Question: I am trying to merely return, not alter, the value in a 'std::map'. It works, but if I put 'const' on the function, as it should be, I get the error 'No viable overloaded operator[] for type 'const std::map'. My code is as follows:
'''
GLuint getCurrentColorAttribute() const {
return m_programs[m_currentActiveProgram].attributes["SourceColor"];
}
'''
Here is an image of the error in my IDE:

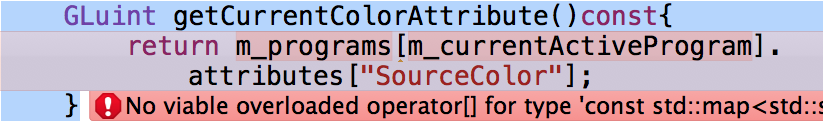
Answer: The '[]' operator of 'std::map' isn't 'const' (because it can create a new entry in the map if one doesn't exist), and thus you can't call it from a 'const' function.
You can use 'at' instead in 'C++11':
'return m_programs.at(m_currentActiveProgram).attribute["SourceColor"];'